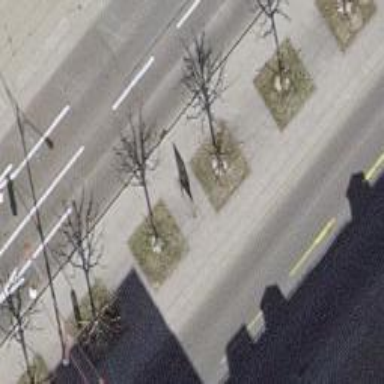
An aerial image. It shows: Avenue lined with deciduous broadleaved trees.